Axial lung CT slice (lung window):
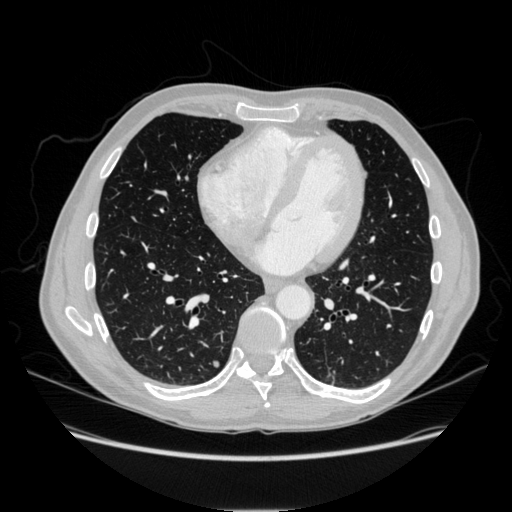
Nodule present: yes
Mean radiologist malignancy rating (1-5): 2.75